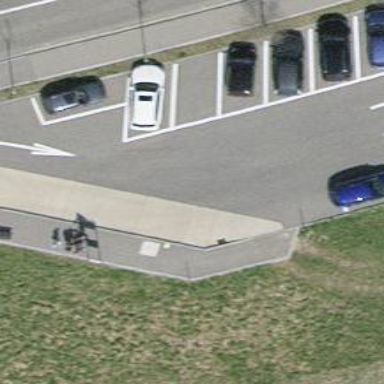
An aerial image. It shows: Platform for public transport is situated by the road.